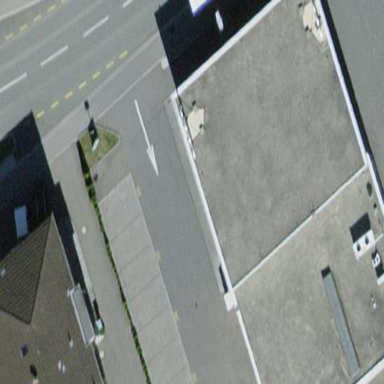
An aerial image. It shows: Flat roof retail building.